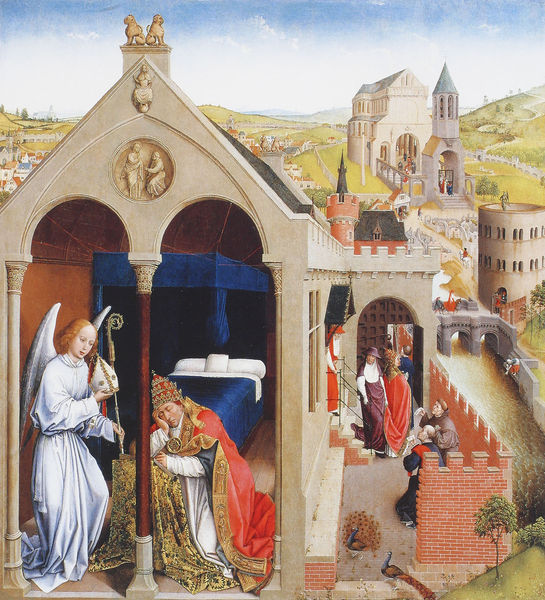
Titel: Traum des Papstes Sergius
Künstler: Rogier van Weyden
Institution: Los Angeles, The J. Paul Getty Museum
Schlagwörter: baum, berg, blau, flügel, himmel, schlaf, umhang, wasser, weiß, wolken, bäume, fluss, gelb, landschaft, menschen, stadt, fenster, orange, straße, säule, säulen, tür, dach, rot, wiese, wolke, steine, felder, horizont, häuser, hügel, weite, brücke, kanal, kirche, wiesen, gold, mantel, krone, turm, engel, relief, bogen, stab, berge, mauer, ziegel, figuren, treppe, bischof, kissen, könig, papst, thron, bett, geländer, stufen, zinnen, kirchen, bögen, fugen, burg, kloster, kardinal, pfau, beten, gebet, arkaden, besuch, löwen, mauern, ionisch, kapelle, mönch, graben, mitra, mönche, tiara, umzug, heilig, himmelbett, brücken, winken, tympanon, bischofsstab, buchmalerei, nachtblau, stadtmauern